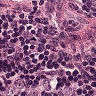
Metastatic tissue present: yes